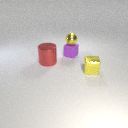
large red metal cylinder to the left of small yellow metal cube